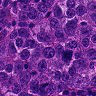
Metastatic tissue present: yes